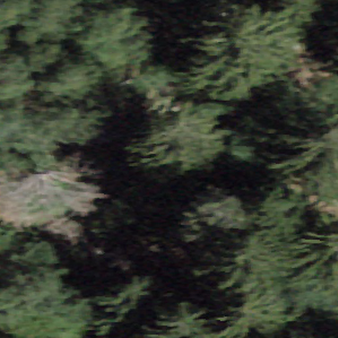
Label: other